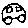
Label: car